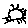
Label: sun